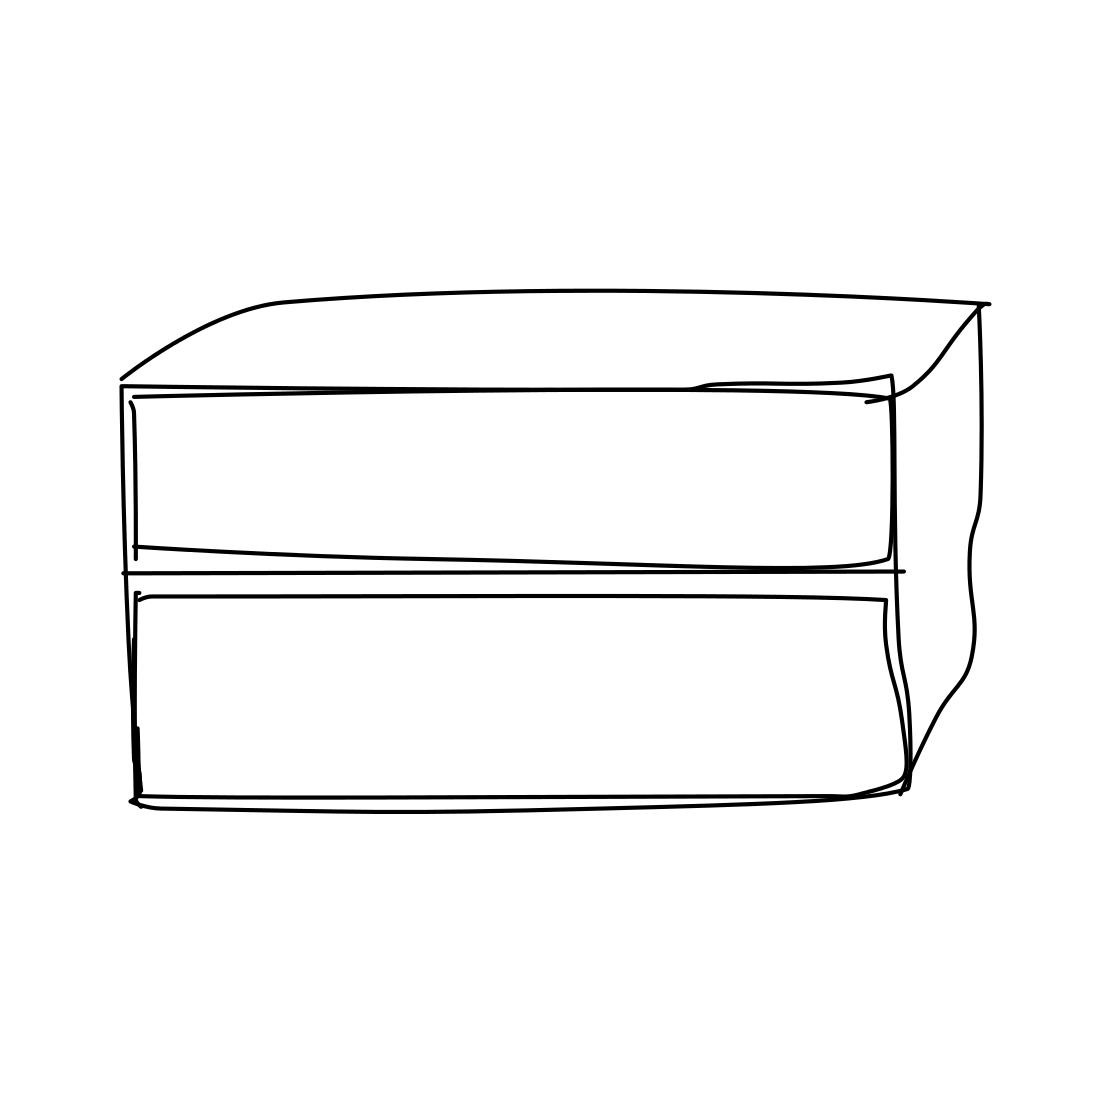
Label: bookshelf